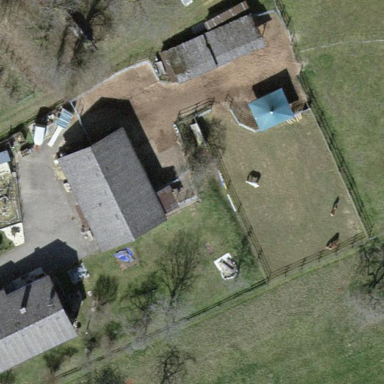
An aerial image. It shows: Farmyard area.